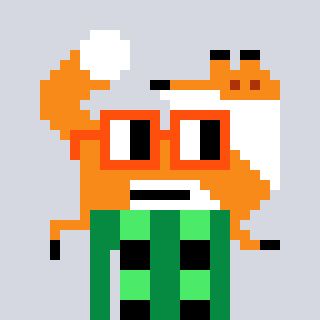
a pixel art character with square orange glasses, a fox-shaped head and a green-colored body on a cool background